Question: I'm trying to find the number of revenue miles/kilometers of a "Route" by: day, month, and year; by querying a GTFS database that has the structure described here:
<URL>
And see here for a very clear sketch of the structure:
<URL>
> ("Available for passengers to use" distance)The number of miles/kilometers traveled from the first actual bus stop
where a passenger can board, to the last drop-off at the last bus
stop, for that particular route and bus run. (then aggregated together
for all service runs taken by all buses for that particular route)
-
> ("Available for passengers to use" time span)The number of hours from the moment the vehicle arrives at the first
bus stop, until the moment it drops off its last passenger at the last
bus stop. (then aggregated together for all service runs taken by all
buses for that particular route)
I'm using SQL Server/MSSQL. Though SQL Lite, or MySQL, or any SQL examples would be perfectly fine.
Basically, I need to be able to SELECT a route, and then correlate the data in the 'routes', 'calendar_dates', 'calendar', 'stop-times', 'stops', and 'trips' tables to find how many miles/kilometers were covered from the first stop ('stop_times' and 'stops' tables) to the last, how many hours elapsed, and find this for a particular 'service_id' (in 'trips' and 'calendar' tables), and then also for all 'service_id's for a particular route, and be able to get all this for a particular 'date' (in 'calendar_dates' table), or spans of dates (day, month, 3-month period, year, etc).
If a few different queries are needed, that's fine. The revenue distance traveled per route, and the revenue hours per route, can be separate queries.
Has anyone who has done this before be willing to share their query structure for this or has anyone figured this out? Are there any examples of how to write this query? I've been looking everywhere online for weeks.
Here is a diagram image of the database I have created with all relationships shown in detail:

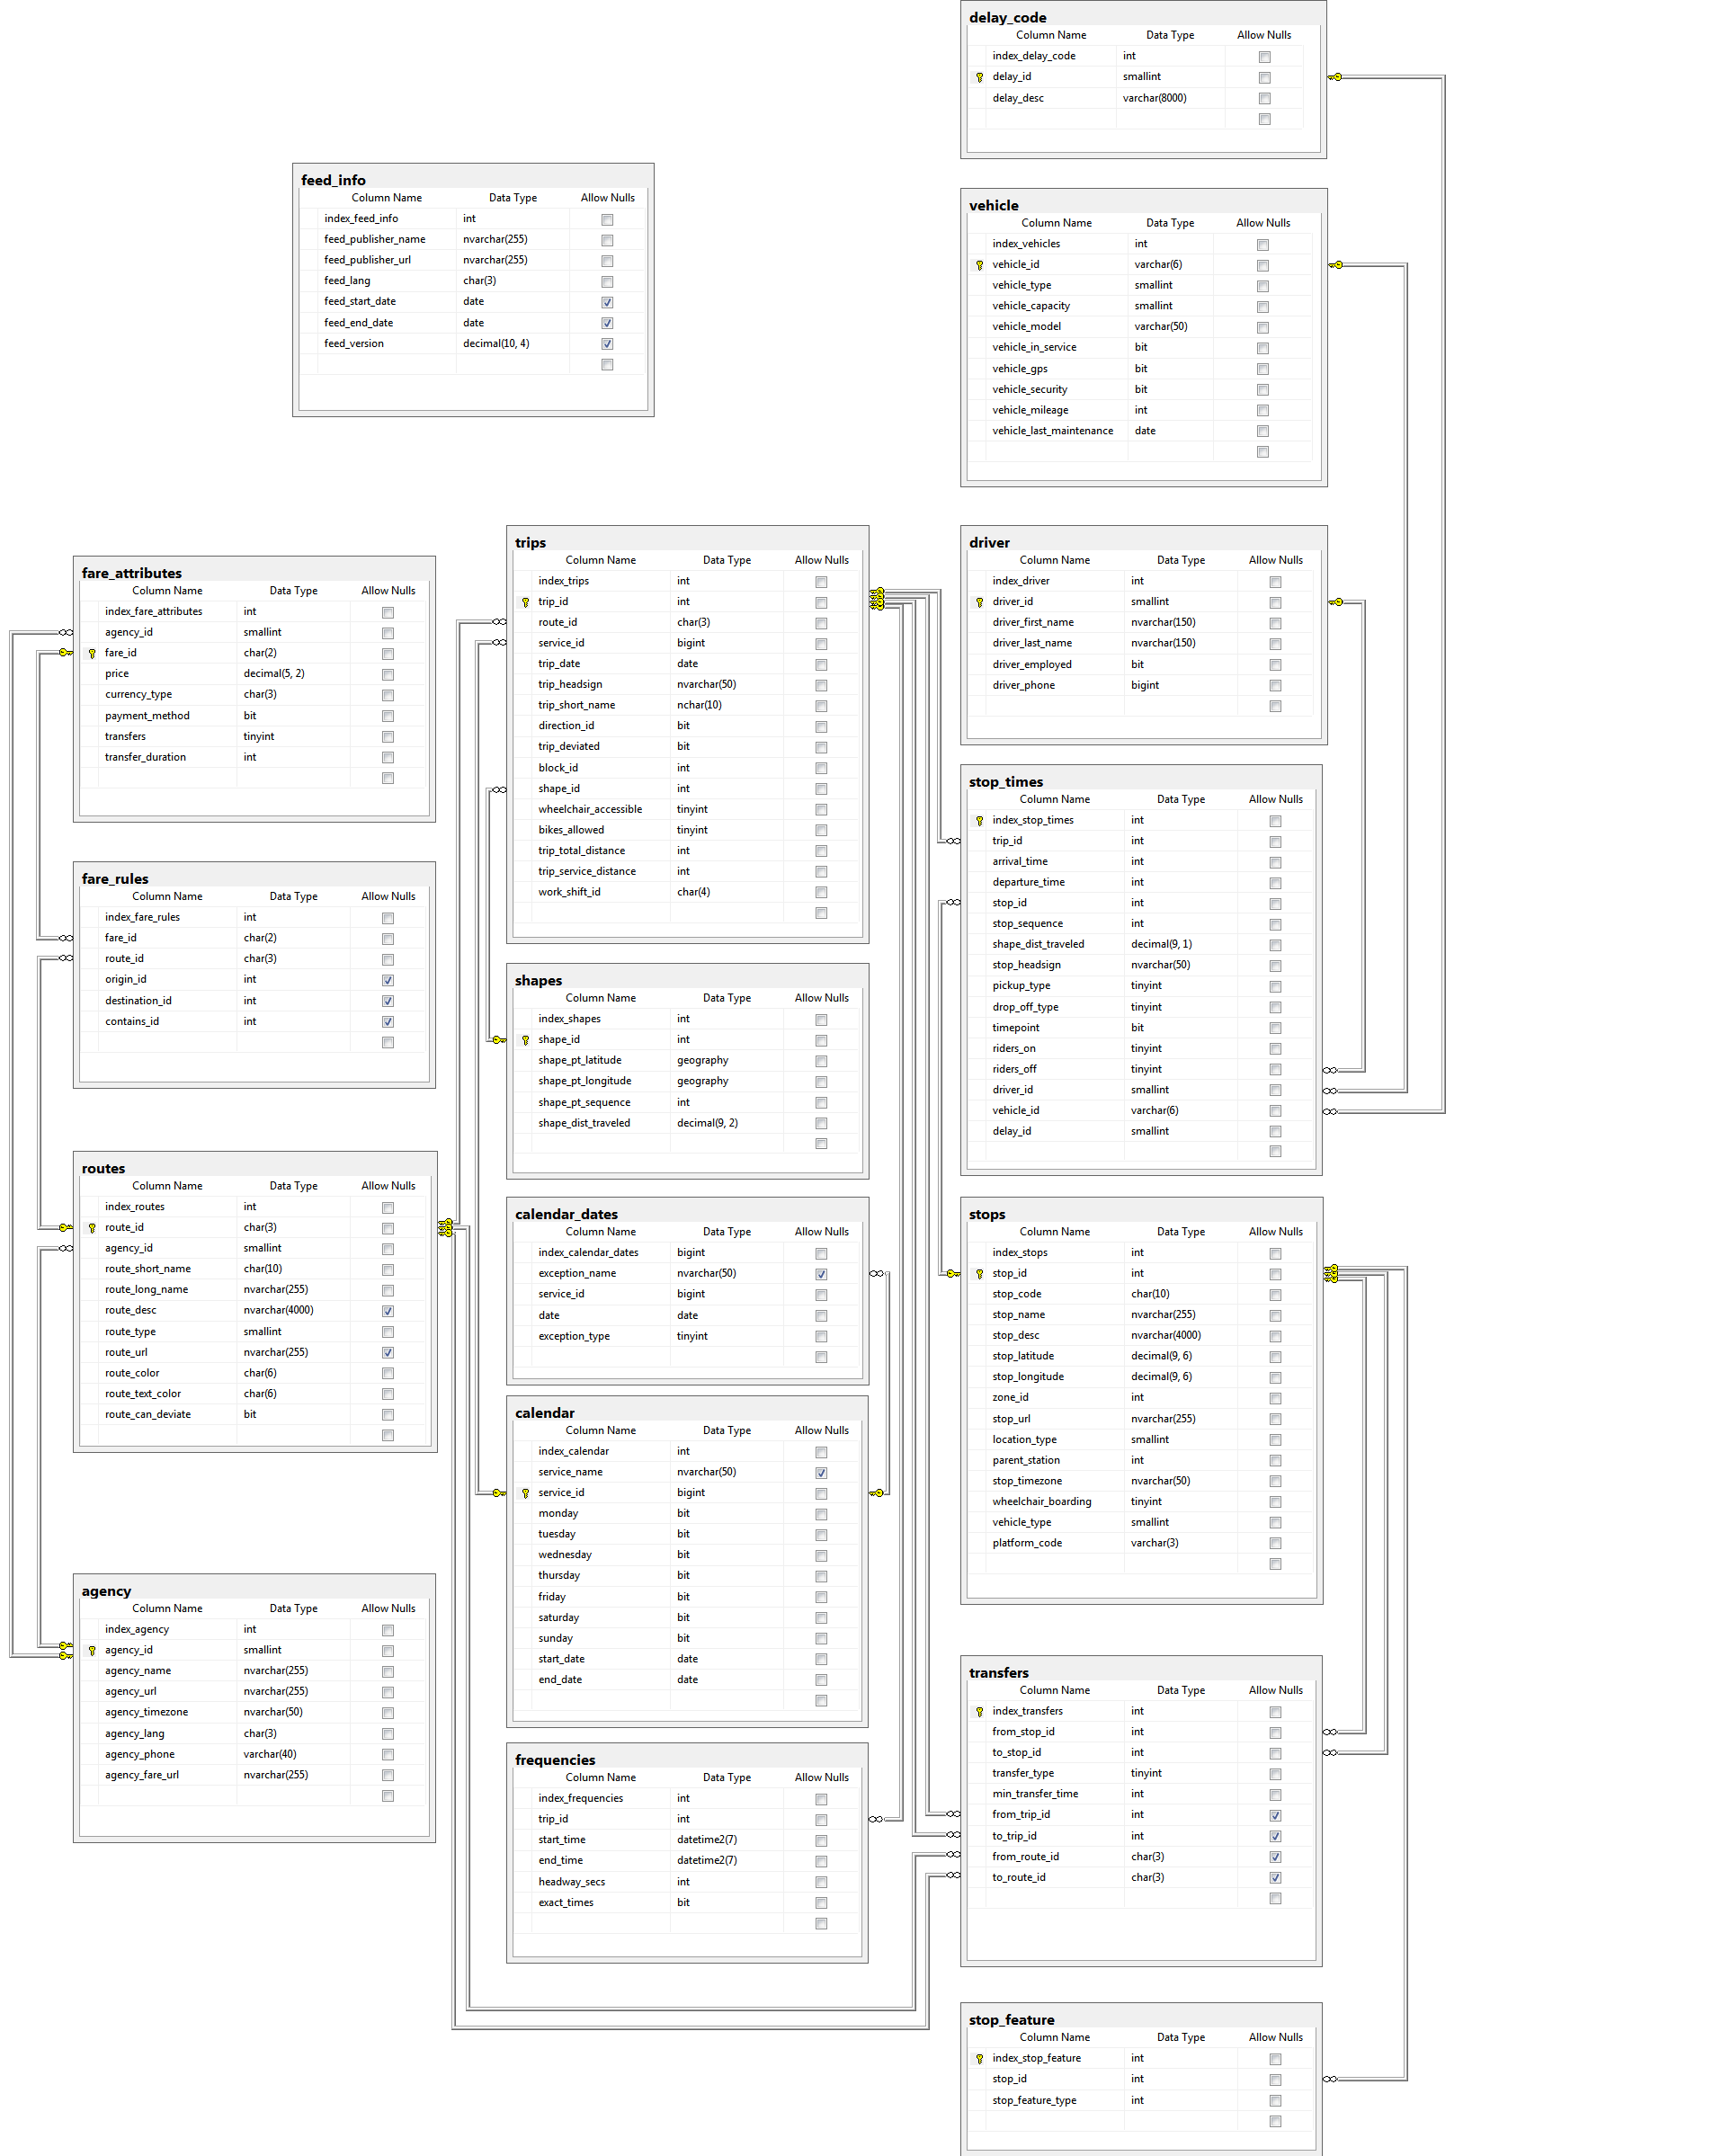
Answer: I have done exactly this for scheduled kms, by:
1. Loading GTFS into a DB via GTFS SQL importer and PostGIS
2. Making the shape table spatial
3. Calculate distance for each shape
4. Aggregate as below (see note on service id).
---
'''
select t.route_id as id, r.route_short_name as route, sum(l.shape_dist/1000) as sched_kms
from gtfs_shape_lengths l
inner join gtfs_trips t on t.shape_id = l.shape_id
inner join gtfs_routes r on r.route_id = t.route_id
inner join gtfs_calendar c on t.service_id = c.service_id
where c.service_id ilike '%sat%'
group by t.route_id, r.route_short_name
union all
select 'total' as id, 'total_' as name,
sum(l.shape_dist/1000) as sched_kms
from gtfs_shape_lengths l
inner join gtfs_trips t on t.shape_id = l.shape_id
inner join gtfs_calendar c on t.service_id = c.service_id
where c.service_id ilike '%sat%'
order by sched_kms desc
'''
Original writeup here:
<URL>